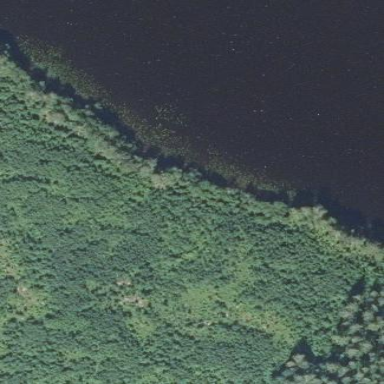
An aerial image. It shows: Beautiful woodland area.